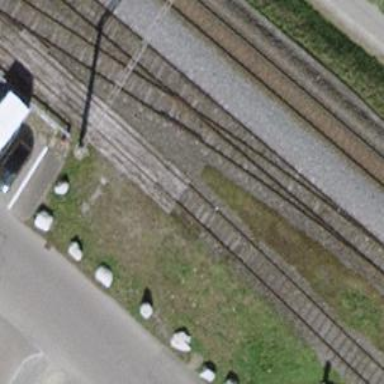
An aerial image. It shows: Siding railway track with one rail.